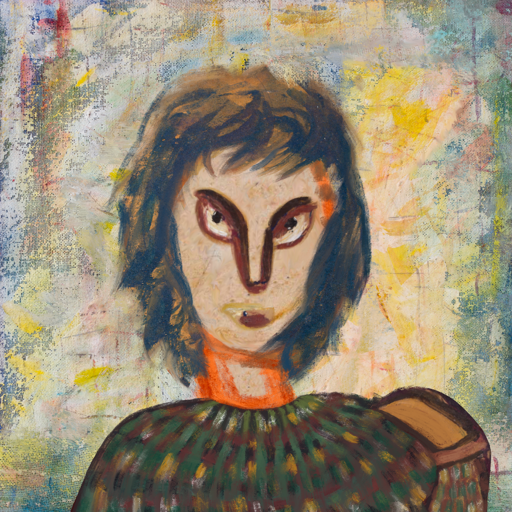
Background: Irani, Head And Neck Front: Rupkatha, Face Front: After_Raid, Bust: After_Raid, Hair Front: InTheSun, Head Accessory: Blank, Second Necklace: Blank, Necklace: Blank, Baby: Blank